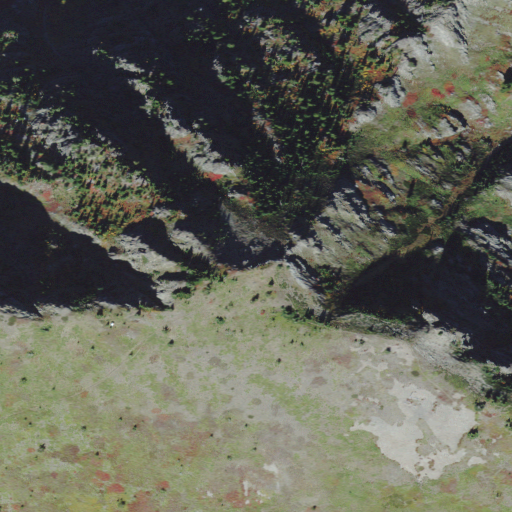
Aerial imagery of mountain in Idaho named Stevens Peak containing shrub, evergreen forest, and barren land